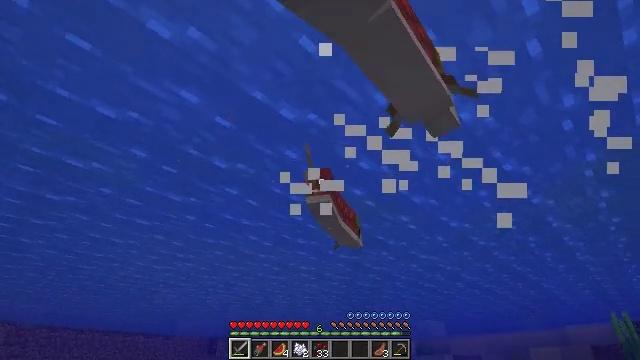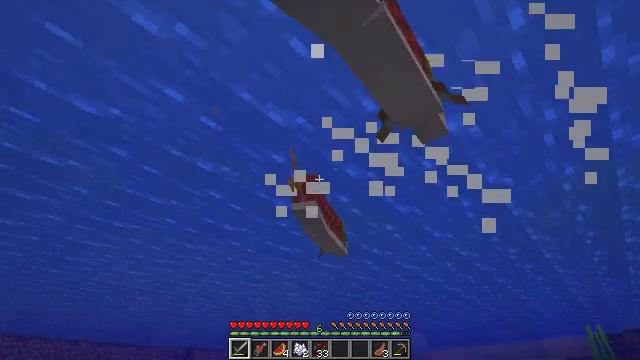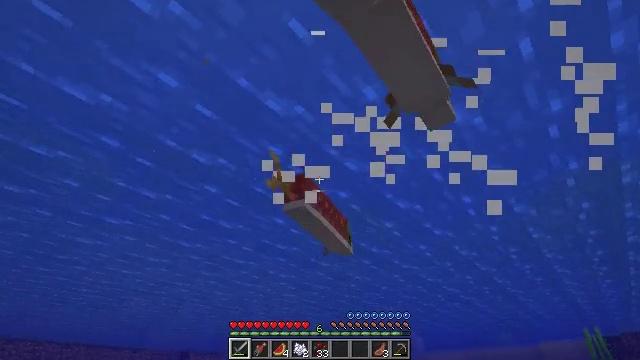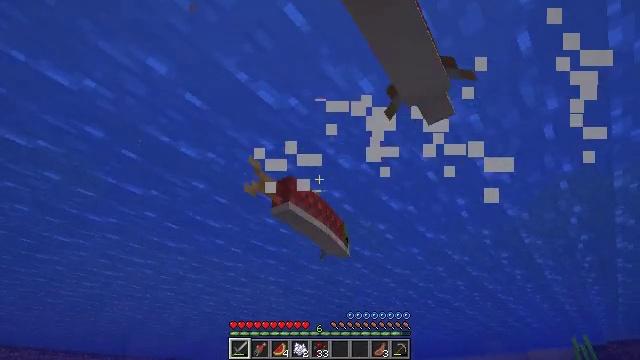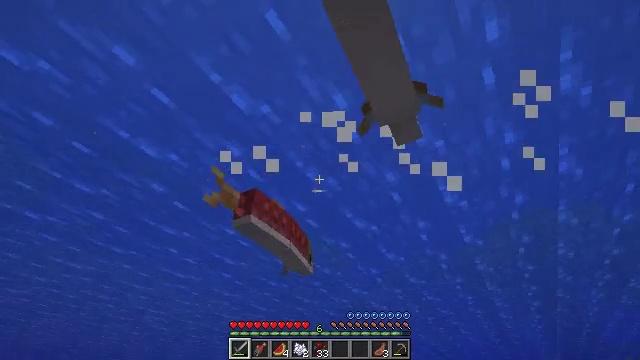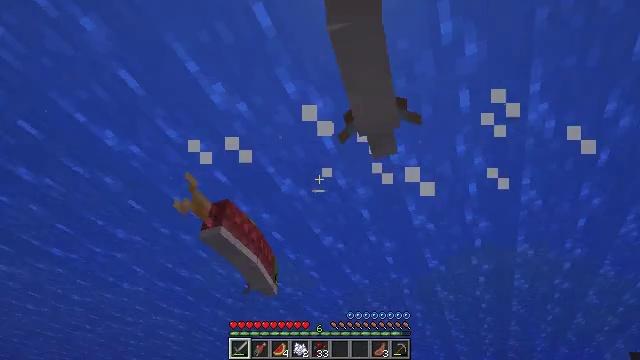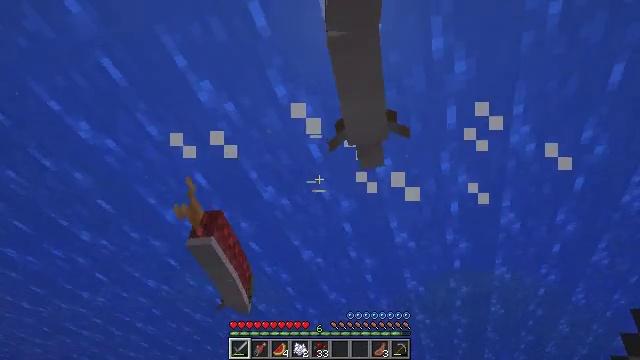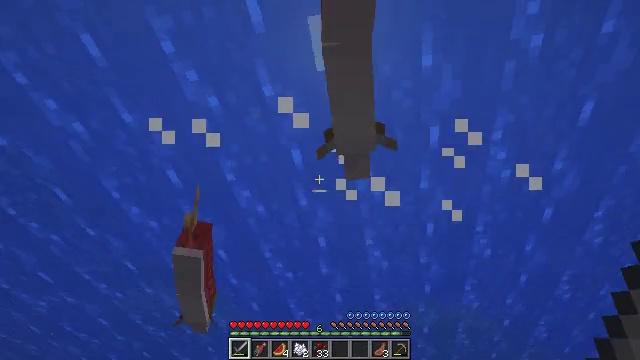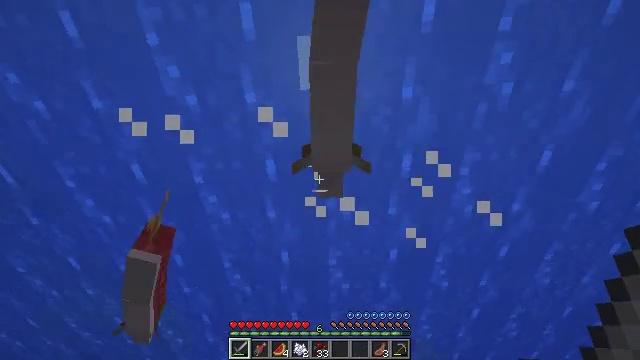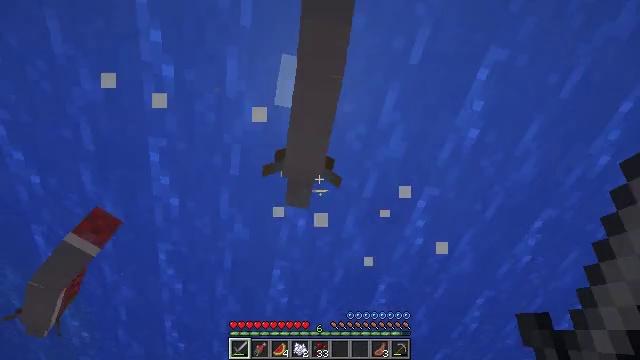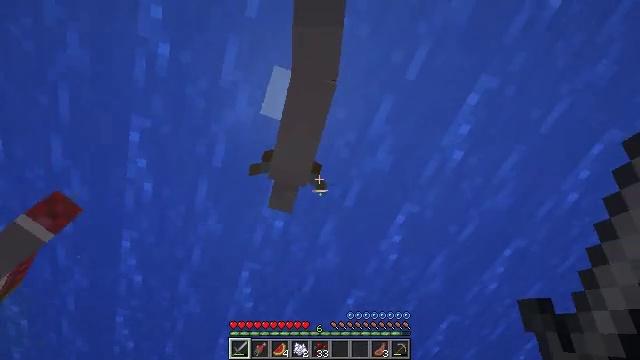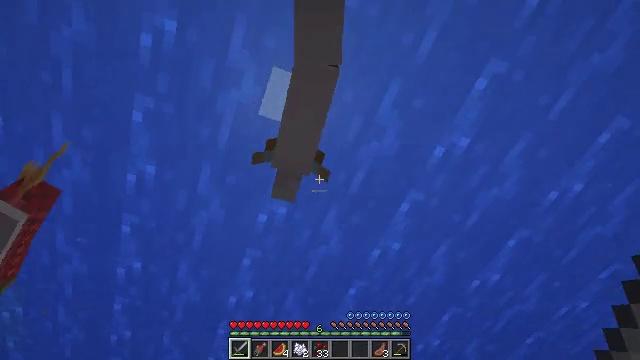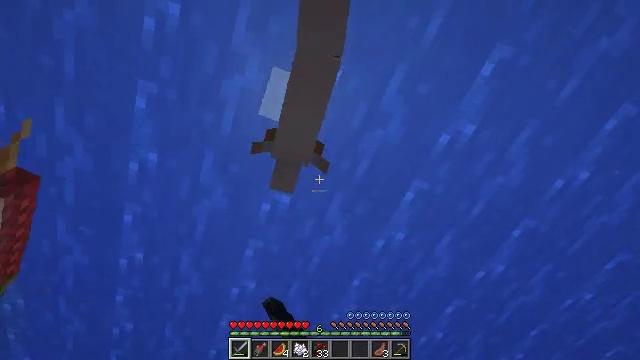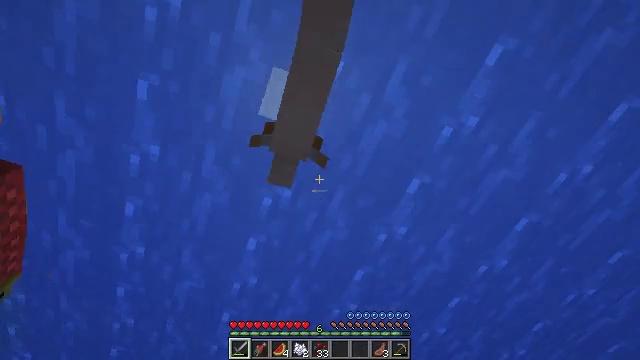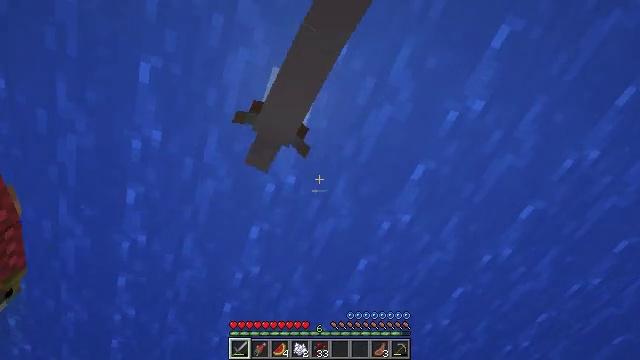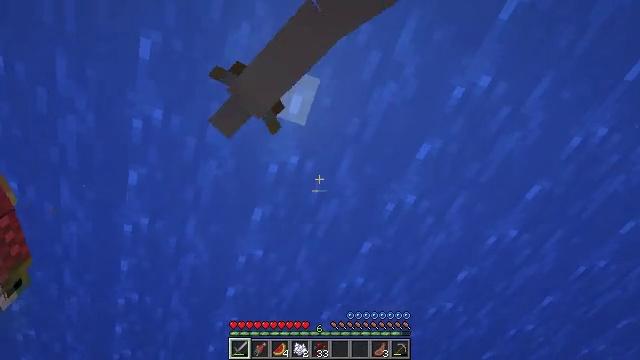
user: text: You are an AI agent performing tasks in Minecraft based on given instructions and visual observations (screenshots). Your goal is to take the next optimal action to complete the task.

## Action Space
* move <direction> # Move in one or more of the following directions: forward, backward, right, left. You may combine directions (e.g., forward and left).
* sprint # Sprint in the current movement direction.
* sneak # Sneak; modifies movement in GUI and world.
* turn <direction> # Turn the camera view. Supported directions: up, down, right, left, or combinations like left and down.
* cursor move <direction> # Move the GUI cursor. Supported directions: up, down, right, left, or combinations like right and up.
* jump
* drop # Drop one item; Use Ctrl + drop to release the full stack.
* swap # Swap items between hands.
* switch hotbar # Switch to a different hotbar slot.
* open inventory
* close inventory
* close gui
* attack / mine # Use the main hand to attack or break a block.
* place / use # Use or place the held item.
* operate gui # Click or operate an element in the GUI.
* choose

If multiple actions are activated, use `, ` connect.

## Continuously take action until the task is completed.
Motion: motion action
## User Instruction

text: Hunt a salmon.
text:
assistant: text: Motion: move forward, turn right and up
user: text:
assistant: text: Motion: move forward
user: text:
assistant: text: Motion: move forward, turn right and up
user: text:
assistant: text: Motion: move forward, turn right and up
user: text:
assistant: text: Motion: move forward, turn right and up
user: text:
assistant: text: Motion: move forward, turn right and up
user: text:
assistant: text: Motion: move forward, turn right and up
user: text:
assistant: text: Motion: move forward, turn right and up
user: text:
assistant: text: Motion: move forward, turn right and up
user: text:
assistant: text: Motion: move forward, turn right and up
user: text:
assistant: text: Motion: move forward, turn right, attack / mine
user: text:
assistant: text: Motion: move forward, attack / mine
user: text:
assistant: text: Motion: move forward, attack / mine
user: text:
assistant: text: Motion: move forward
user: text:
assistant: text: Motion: move forward
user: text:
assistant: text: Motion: move forward, turn left and down
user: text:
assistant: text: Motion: move forward, turn left and down
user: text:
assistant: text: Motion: move forward, turn left
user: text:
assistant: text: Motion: move forward, turn left
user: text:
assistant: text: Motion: move forward, turn left
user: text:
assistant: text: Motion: turn left
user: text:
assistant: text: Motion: turn left and up
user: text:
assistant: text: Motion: turn left and up
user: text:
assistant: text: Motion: turn left
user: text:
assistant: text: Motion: turn left
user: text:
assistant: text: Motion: turn left and down
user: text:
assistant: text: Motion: turn left and down
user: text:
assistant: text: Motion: move forward, turn left and down
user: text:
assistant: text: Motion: move forward
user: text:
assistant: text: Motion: move forward